Interaction volume radius: 5 \u00c5
Interaction volume height: 40 \u00c5
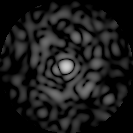
Disorder parameter: 0.8397